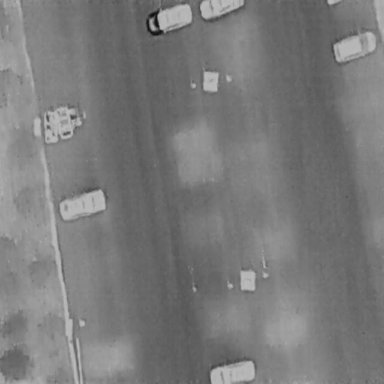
There are five Cars in the infrared image.